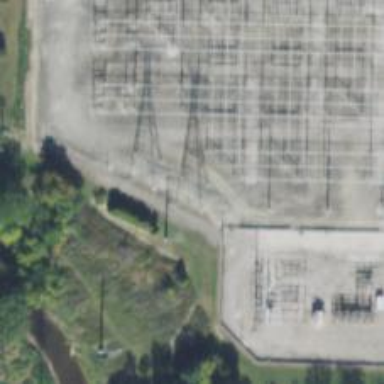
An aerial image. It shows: Lattice structure tower used for power transmission.